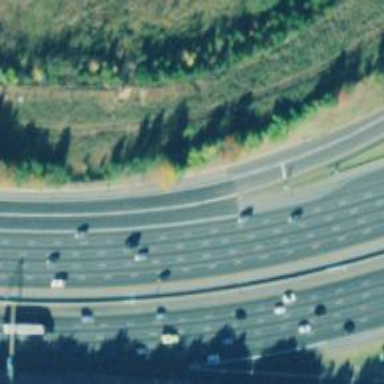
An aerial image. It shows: Asphalt motorway link.